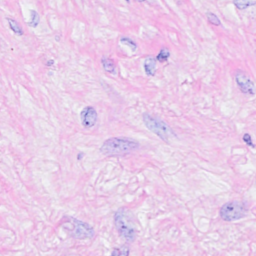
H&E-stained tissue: Breast